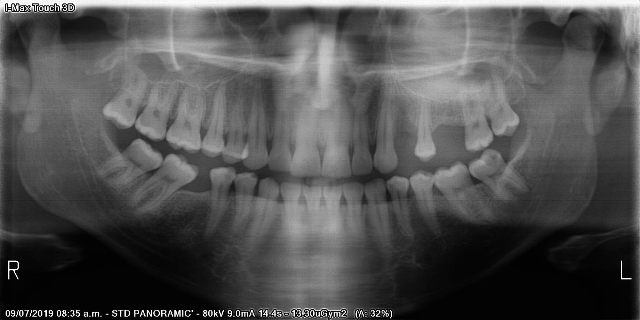
adult